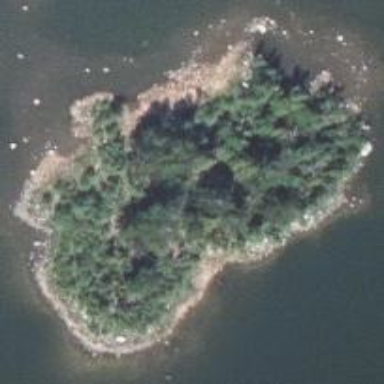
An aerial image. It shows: Islet located along the natural coastline.